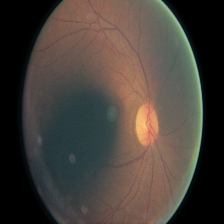
Diabetic retinopathy grade: Moderate